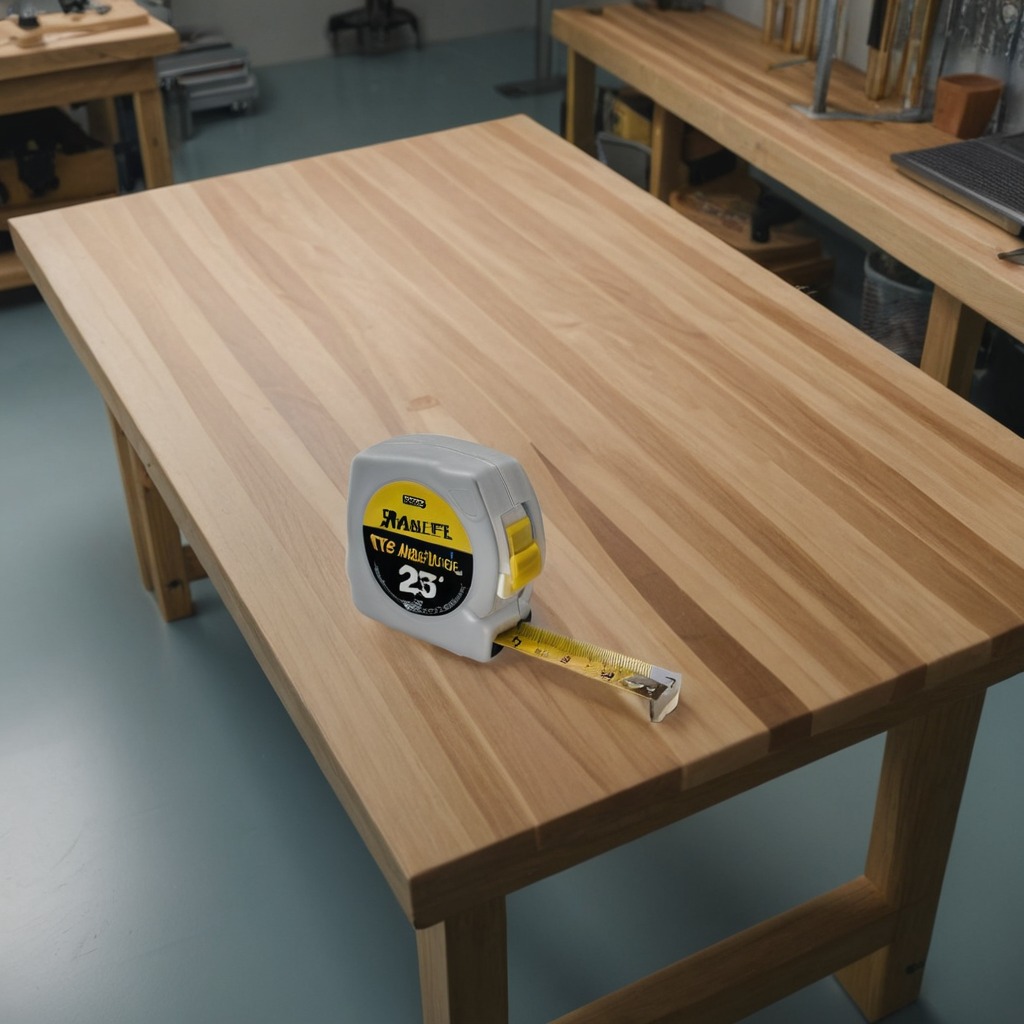
A measuring tape is lying on the workbench inside a coastal fishing gear workshop.